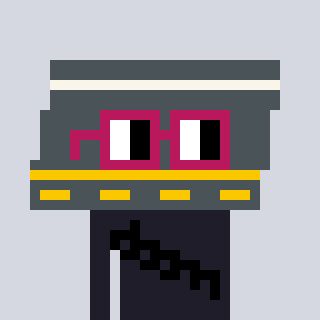
a pixel art character with square dark red glasses, a road-shaped head and a grayscale-colored body on a cool background